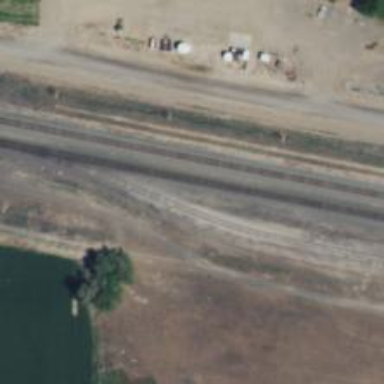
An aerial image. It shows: Railway yard.